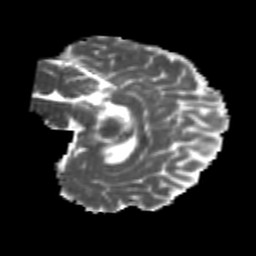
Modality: MD
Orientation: sagittal
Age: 24
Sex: female
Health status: healthy
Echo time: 0.074 s